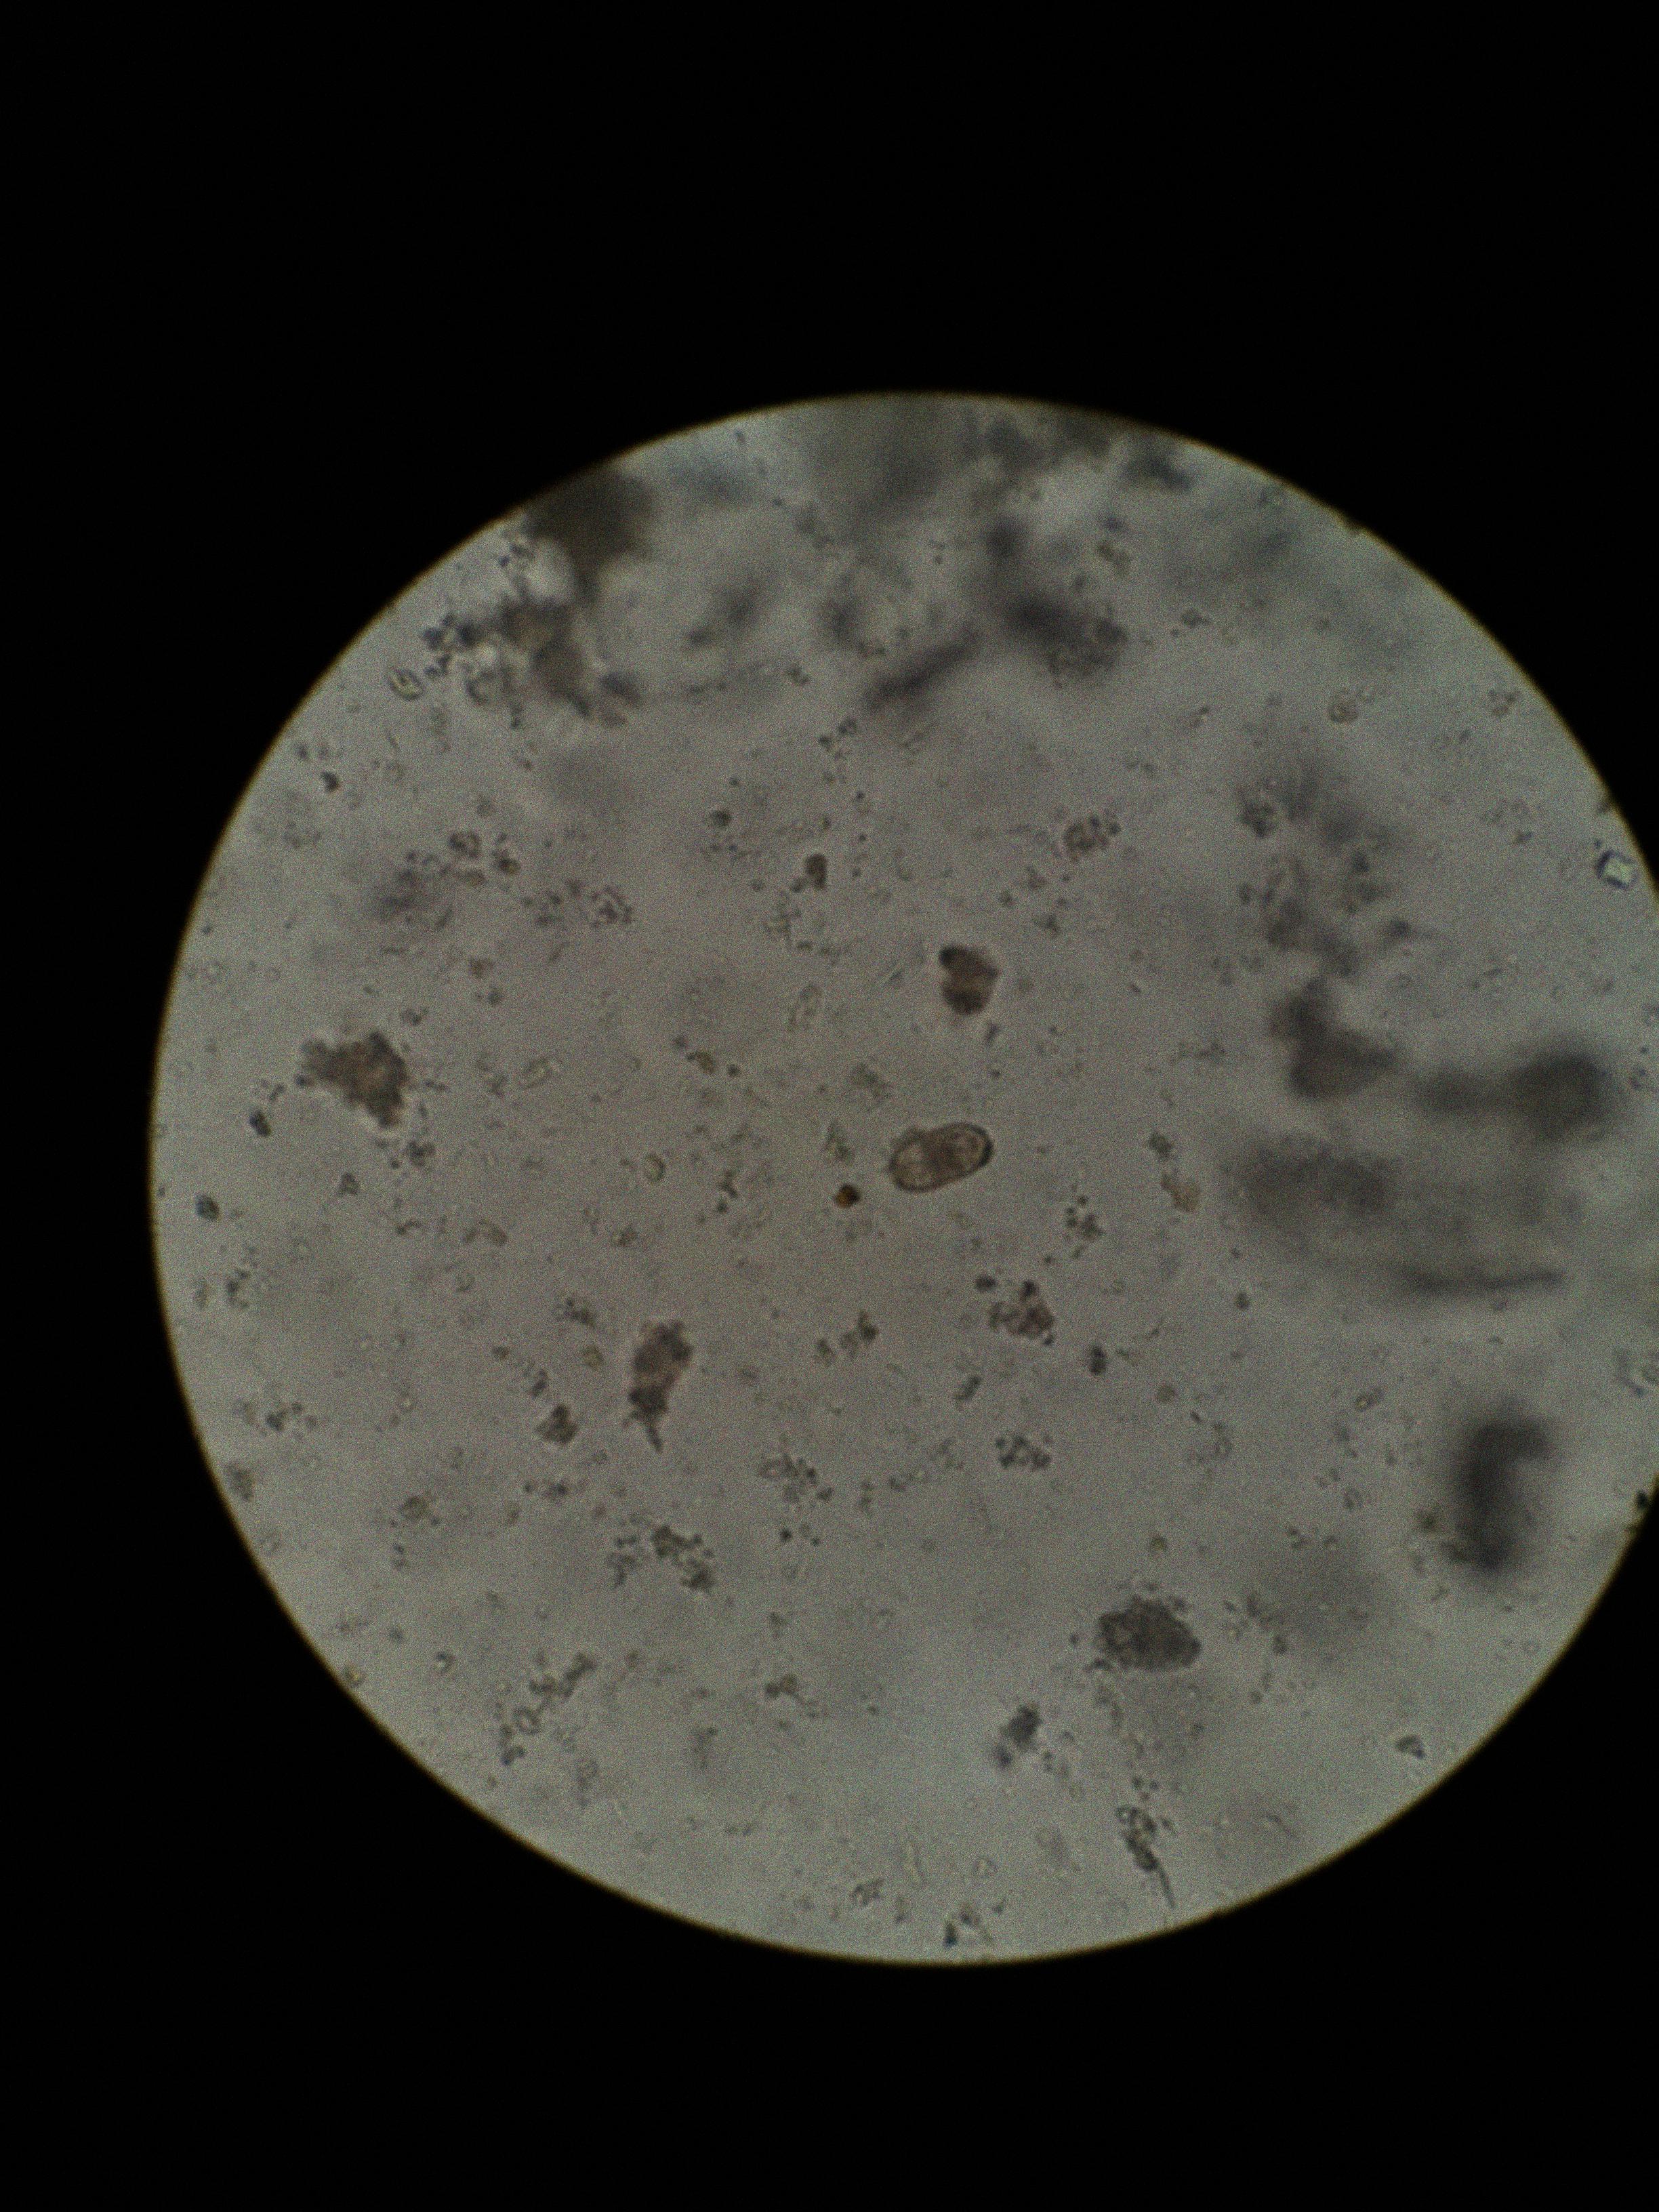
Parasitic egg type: Capillaria philippinensis